Question: I am trying to limit my OAuth scopes in my script that sends an email after a form has been submitted. I want to limit it so that it has the least permission needed. If I click run, it tries to authorize the correct permissions. If I set up the on form submit trigger, it wants to authorize read, change, delete on all spreadsheets and change on all forms.
If I give the script full access to sheets and forms, it runs as intended. I just want to reduce some of the permissions. The screenshot shows that it is asking for more permission than what is specified in the appsscript.json file.
This script is attached to the responses sheet generated from my form.
From my 'appsscript.json':
'''
"oauthScopes": [
"https://www.googleapis.com/auth/gmail.readonly",
"https://www.googleapis.com/auth/gmail.send",
"https://www.googleapis.com/auth/drive.file",
"https://www.googleapis.com/auth/forms.currentonly",
"https://www.googleapis.com/auth/spreadsheets.currentonly"
]
'''
The code:
'''
/**
* @OnlyCurrentDoc
*/
function onFormSubmit(e) {
var values = e.namedValues;
var htmlBody = 'Hey ' + values['Name of Recipient'] + "!<br>";
htmlBody += values['Name of Sender'] + " thinks you deserve a shoutout! Thank you for being so awesome!";
htmlBody += '<br> <em>' + values['Shoutout'] + " - " + values['Name of Sender'] + "</em>";
htmlBody += '<br><br>';
GmailApp.sendEmail(values['Recipient Email'],'SHOUT OUT!!!!!!','',
{from:'email@domain.com',
htmlBody:htmlBody});
}
'''
Google Form/Sheet Questions/Columns
- Timestamp- Name of Sender- Name of Recipient- Name of Recipient's Boss- Shoutout- Recipient Email- Recipient's Boss Email
OAuth Permissions Screenshot:

Project Details OAuth Scopes:
- <URL>
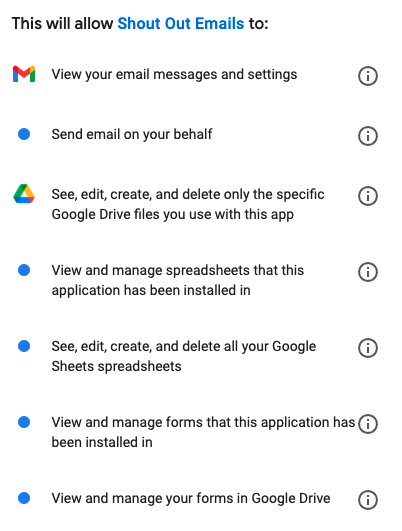
Answer: By default, 'See, edit, create, and delete all your Google Sheets spreadsheets' is a required scope if you added an that has event source of and 'View and manage your forms in Google Drive' is also added if the event type is . This is to give script the access to the changes that may happen in the spreadsheet caused by submitting response. As a result, it will return the user an Event Object containing information about the context that caused the trigger to fire.
The script will also work if you manually press but there is no Event Object that will be passed to the function parameter.
You can try using as event source and it will show the same scope as you declared in 'appsscript.json' since the trigger doesn't need to access the spreadsheet to execute the trigger.
<URL>
<URL>
<URL>
## References:
- <URL>